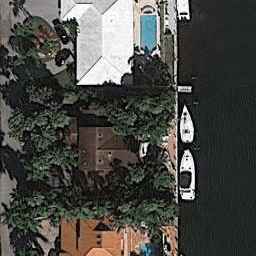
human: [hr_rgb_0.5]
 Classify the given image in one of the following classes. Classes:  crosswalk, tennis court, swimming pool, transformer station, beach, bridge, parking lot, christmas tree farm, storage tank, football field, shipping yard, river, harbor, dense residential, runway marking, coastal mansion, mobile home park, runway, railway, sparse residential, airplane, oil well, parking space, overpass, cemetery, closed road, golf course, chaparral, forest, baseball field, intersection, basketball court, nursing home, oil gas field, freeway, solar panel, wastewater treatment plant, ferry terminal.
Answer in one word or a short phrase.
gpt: coastal mansion